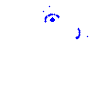
Particle: kaon